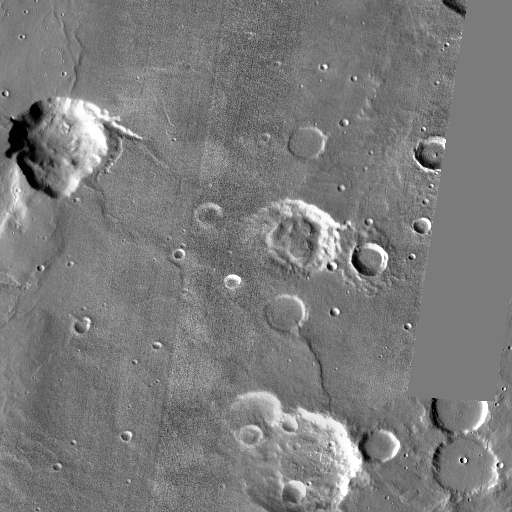
Crater classes present: Background, Other, Buried